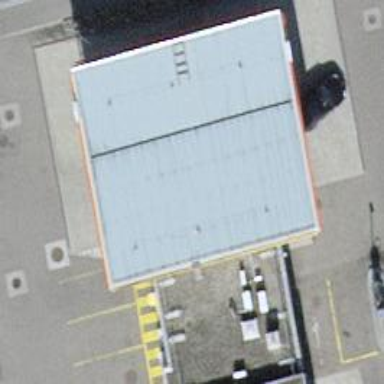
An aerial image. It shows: Fuel station.